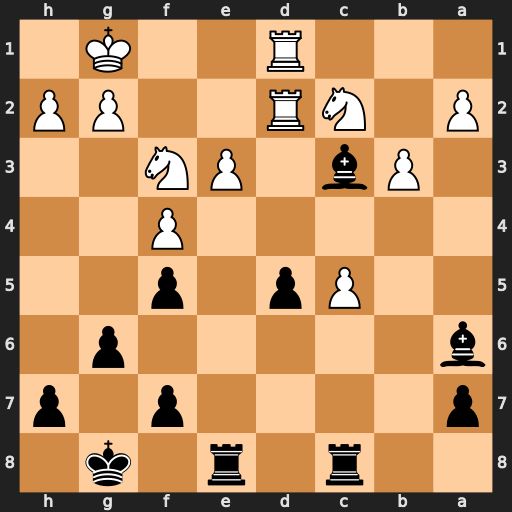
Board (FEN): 2r1r1k1/p4p1p/b5p1/2Pp1p2/5P2/1Pb1PN2/P1NR2PP/3R2K1
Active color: b
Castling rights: -
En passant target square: -
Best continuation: Bxd2 Rxd2 Rxc5